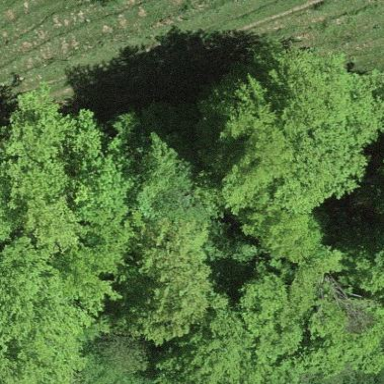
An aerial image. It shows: Broadleaved woodland area.